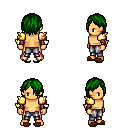
a pixel art fantasy rpg character, male body template, human, tanned skin, gold arm armor, metal pants, green bangs hairstyle, leather bracers, brown slippers, four views (front, back, left, right), 2x2 character sprite sheet, small pixel art, hard edges, no anti-aliasing